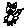
Label: cat